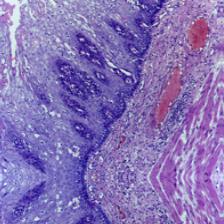
Diagnosis: Normal